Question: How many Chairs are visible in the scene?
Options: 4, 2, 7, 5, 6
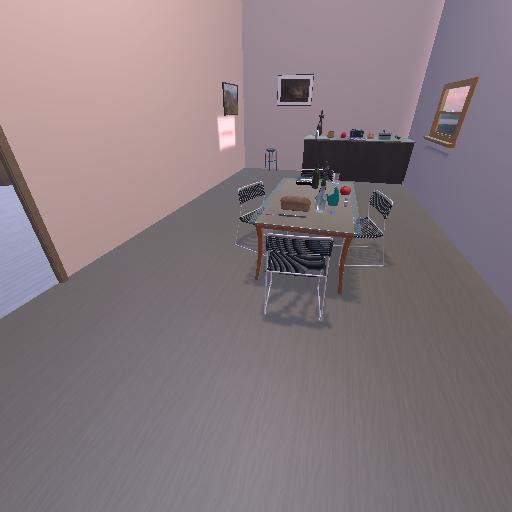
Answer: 4